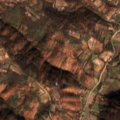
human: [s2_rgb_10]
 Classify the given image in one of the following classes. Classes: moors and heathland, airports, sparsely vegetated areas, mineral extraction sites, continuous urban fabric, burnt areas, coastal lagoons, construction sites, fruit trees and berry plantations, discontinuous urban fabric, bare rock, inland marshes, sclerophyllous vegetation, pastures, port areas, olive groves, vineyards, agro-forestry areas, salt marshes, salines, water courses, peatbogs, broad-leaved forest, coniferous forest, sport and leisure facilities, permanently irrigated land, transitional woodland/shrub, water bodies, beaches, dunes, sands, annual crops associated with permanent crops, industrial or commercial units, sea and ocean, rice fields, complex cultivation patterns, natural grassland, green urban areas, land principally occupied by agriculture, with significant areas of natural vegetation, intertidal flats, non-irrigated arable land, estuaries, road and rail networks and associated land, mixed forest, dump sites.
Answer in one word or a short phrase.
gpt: complex cultivation patterns, land principally occupied by agriculture, with significant areas of natural vegetation, broad-leaved forest